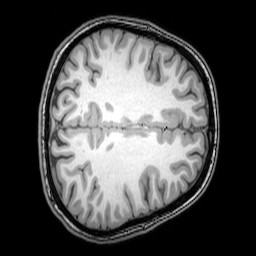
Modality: T1w
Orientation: axial
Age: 23
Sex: female
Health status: healthy
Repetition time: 0.081 s
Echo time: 0.037 s